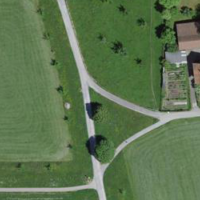
EUNIS habitat code: 25
Species observed at this site:
Argentina anserina